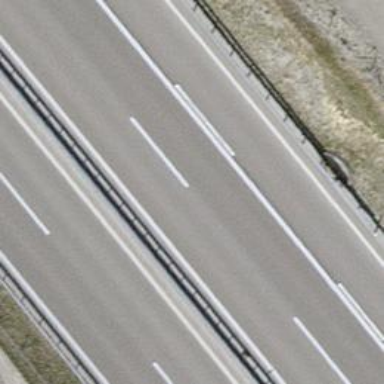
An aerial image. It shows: Asphalt trunk motorway.